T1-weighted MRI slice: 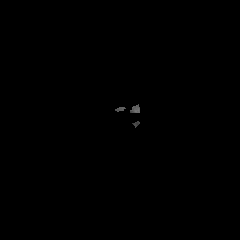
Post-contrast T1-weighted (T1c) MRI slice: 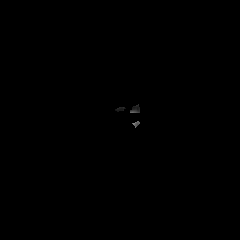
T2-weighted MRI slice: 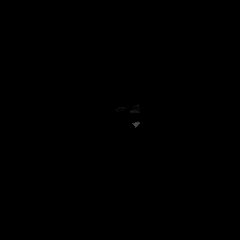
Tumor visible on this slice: no